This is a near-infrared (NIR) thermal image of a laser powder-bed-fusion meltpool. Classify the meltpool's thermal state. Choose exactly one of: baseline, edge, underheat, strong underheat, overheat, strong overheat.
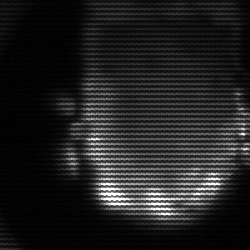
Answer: baseline